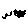
Label: bird